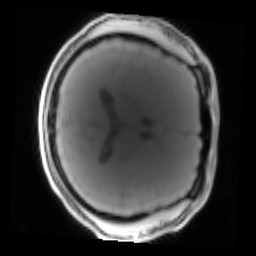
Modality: PDw
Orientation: axial
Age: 20
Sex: male
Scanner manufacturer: siemens
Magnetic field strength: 3 T
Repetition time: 0.25 s
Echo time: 0.00103 s